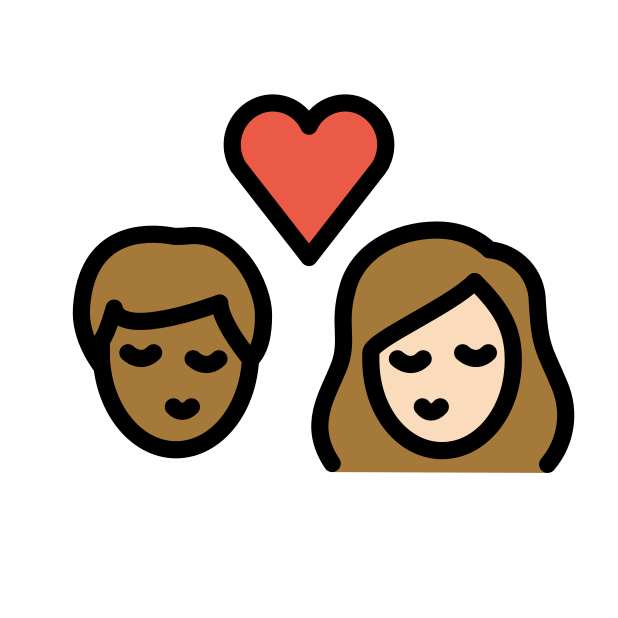
kiss: woman, man, medium-dark skin tone, light skin tone